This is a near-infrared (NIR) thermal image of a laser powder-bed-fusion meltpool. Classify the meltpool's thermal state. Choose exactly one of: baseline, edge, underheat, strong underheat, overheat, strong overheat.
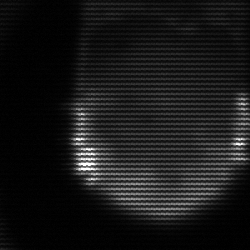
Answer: edge